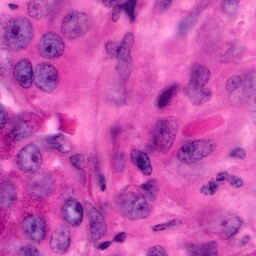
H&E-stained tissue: Pancreatic